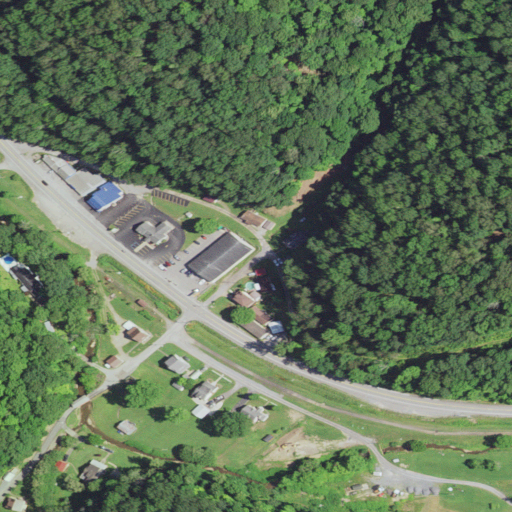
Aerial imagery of valley in West Virginia named Billygoat Hollow containing deciduous forest, low intensity development, open development, medium intensity development, pasture, mixed forest, and high intensity development